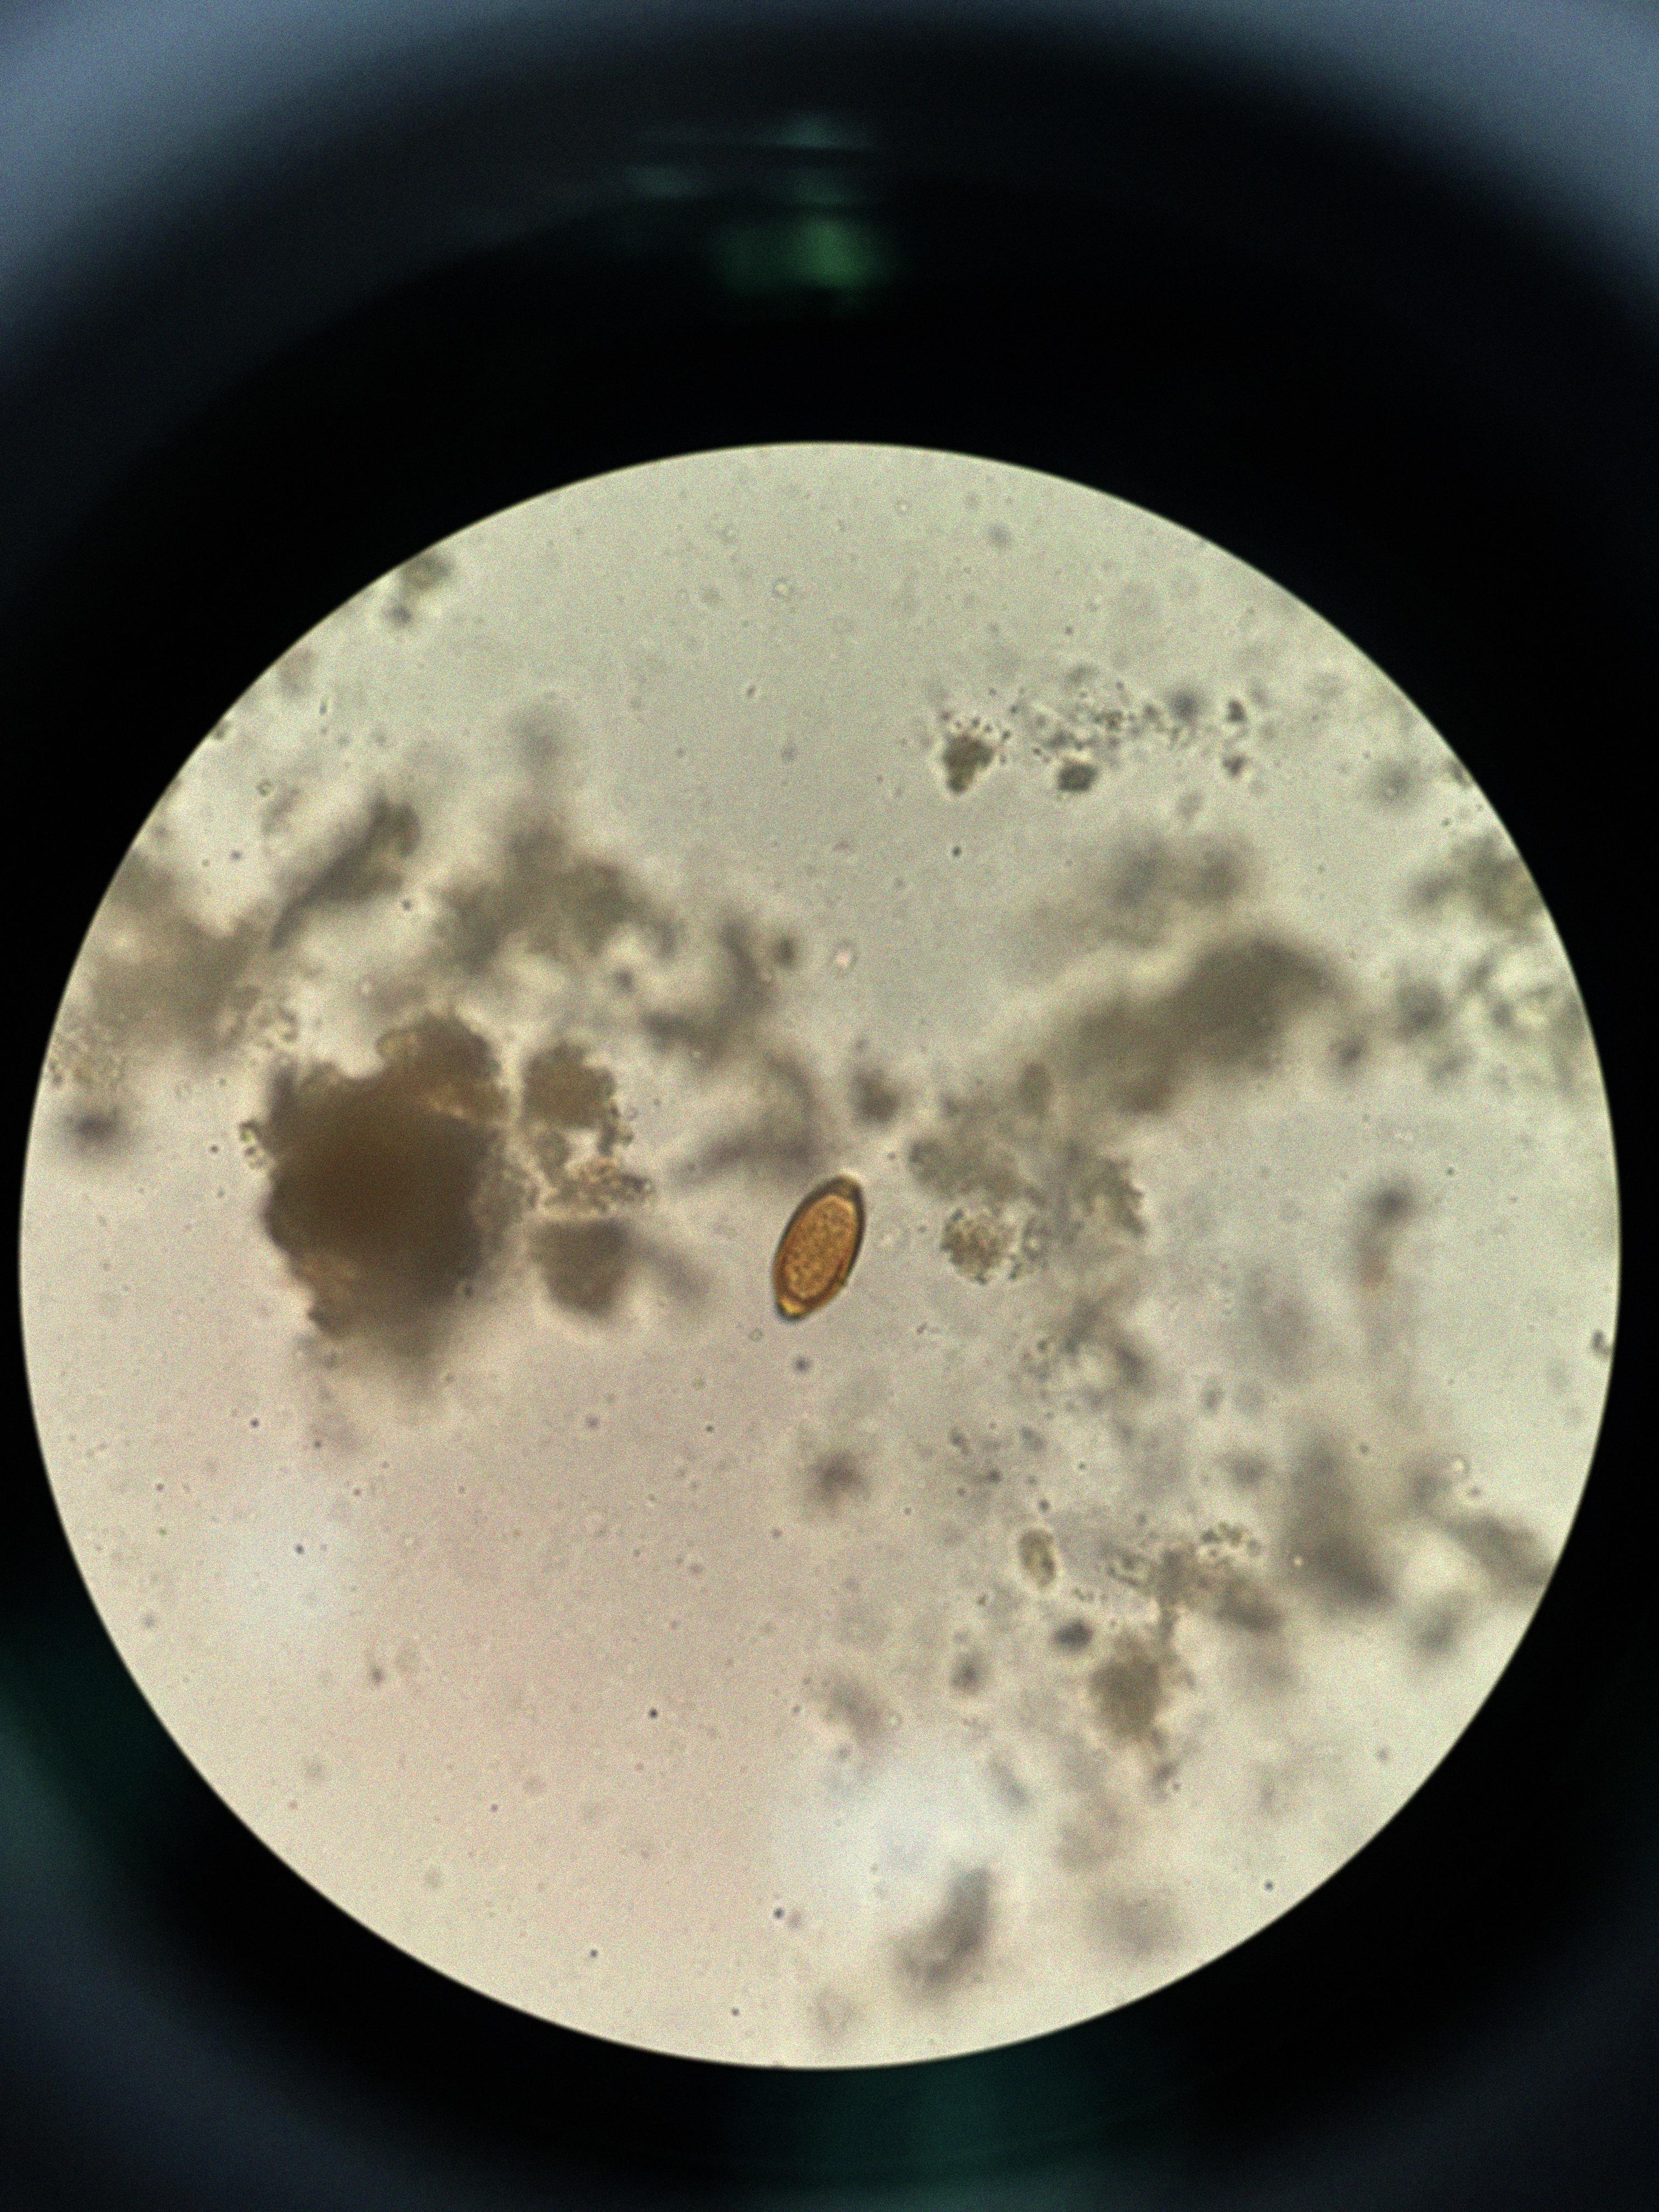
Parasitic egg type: Trichuris trichiura